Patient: sex M, age 59
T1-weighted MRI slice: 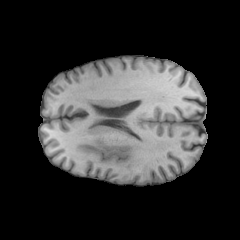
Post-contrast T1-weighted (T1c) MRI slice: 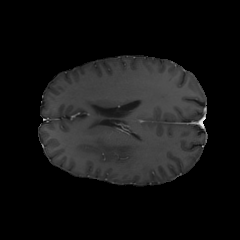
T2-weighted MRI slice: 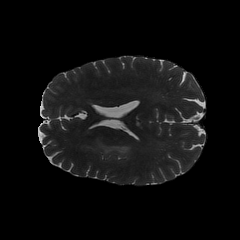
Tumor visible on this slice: yes
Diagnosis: Astrocytoma, IDH-wildtype
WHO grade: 3